Question: I am producing a heat map from this table
x
'''
. 0 1 2 3 4 5 6 7 8
0 12820 720 807 879 1051 824 587 732 874
1 557 38417 41289 44380 57301 42992 30805 41092 45616
2 62 59575 83247 72433 95751 76113 50002 92921 72773
3 23 45346 100836 57101 57903 50625 35223 52695 47868
4 4 14718 40000 13135 5985 13188 19252 8044 7095
5 0 4459 6828 674 890 5251 4959 399 563
6 0 216 333 142 115 189 202 128 128
7 0 188 97 30 57 255 19 51 29
8 1 20 38 13 7 4 11 44 17
9 0 11 9 1 0 8 12 102 6
10 7992 9620 16841 11065 9917 9619 8133 9291 8554
9 10
0 6 10804
1 55 26041
2 33 45915
3 17 35198
4 1 10071
5 0 2092
6 0 102
7 0 29
8 0 1
9 1 1
10 <PHONE>
'''
With this code
'''
hv <- heatmap.2(x, col=cm.colors(255), scale="none",trace='none', density="none",lmat=rbind( c(0, 3), c(2,1), c(0,4) ), lhei=c(1.5, 4, 2 ),Rowv = FALSE, Colv = FALSE,dendrogram = "none",margins=c(5,5),xlab="ICOADS ship speed indicator",ylab="ICOADS course indicator")
'''
I produce this plot

which is not very useful. Anyway, if I don't want to put scale ="row" or scale="column" because it will be hard to interpret the result. Is there a way of using scale="none" and seeing different ranges of colours?
Thanks
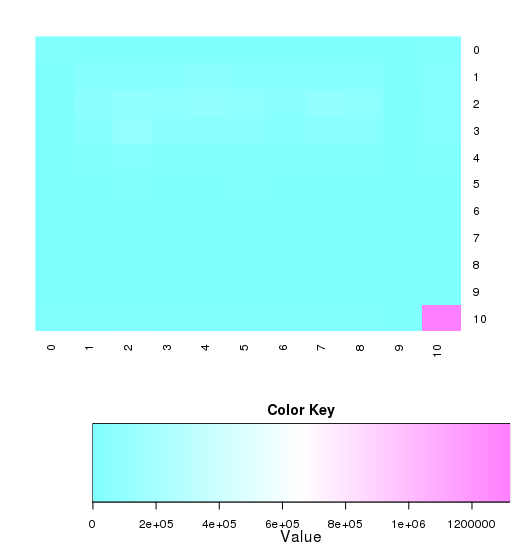
Answer: Well, here's one way using 'ggplot'.

'''
library(reshape2) # for melt
library(RColorBrewer) # for brewer.pal(...)
library(ggplot2)
x <- cbind(id=as.numeric(rownames(x)),x)
gg <- melt(x,id="id")
gg$variable <- as.numeric(substr(gg$variable,2,4))
brks <- c(0,10^rep(0:7))
gg$bin <- cut(gg$value,breaks=brks,labels=0:7,include.lowest=T)
ggplot(gg) +
geom_tile(aes(x=factor(id),y=factor(10-variable),fill=bin))+
scale_fill_manual(name="",labels=brks,values=rev(brewer.pal(8,"Spectral")))+
scale_y_discrete(labels=10:0)+
labs(x="",y="")+
theme_bw()+theme(panel.border=element_blank())
'''
The basic idea is to use a logarithmic scale for the colors. This is a bit of a problem for you because you have zeros. So a work-around sets bins using the 'cut(...)' function. The bin breaks are set to 0,1,10,100,...,1e7.
Your data is in "wide" format: different values of "y" in different columns, whereas 'ggplot' needs the data in "long" format: all the data in one column with x-values and y-values in separate columns. We convert wide to long using the 'melt(...)' function. The rest of the code sets up the bins and the labels, and formats the plot to make it look as close to yours as I could manage.